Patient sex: M
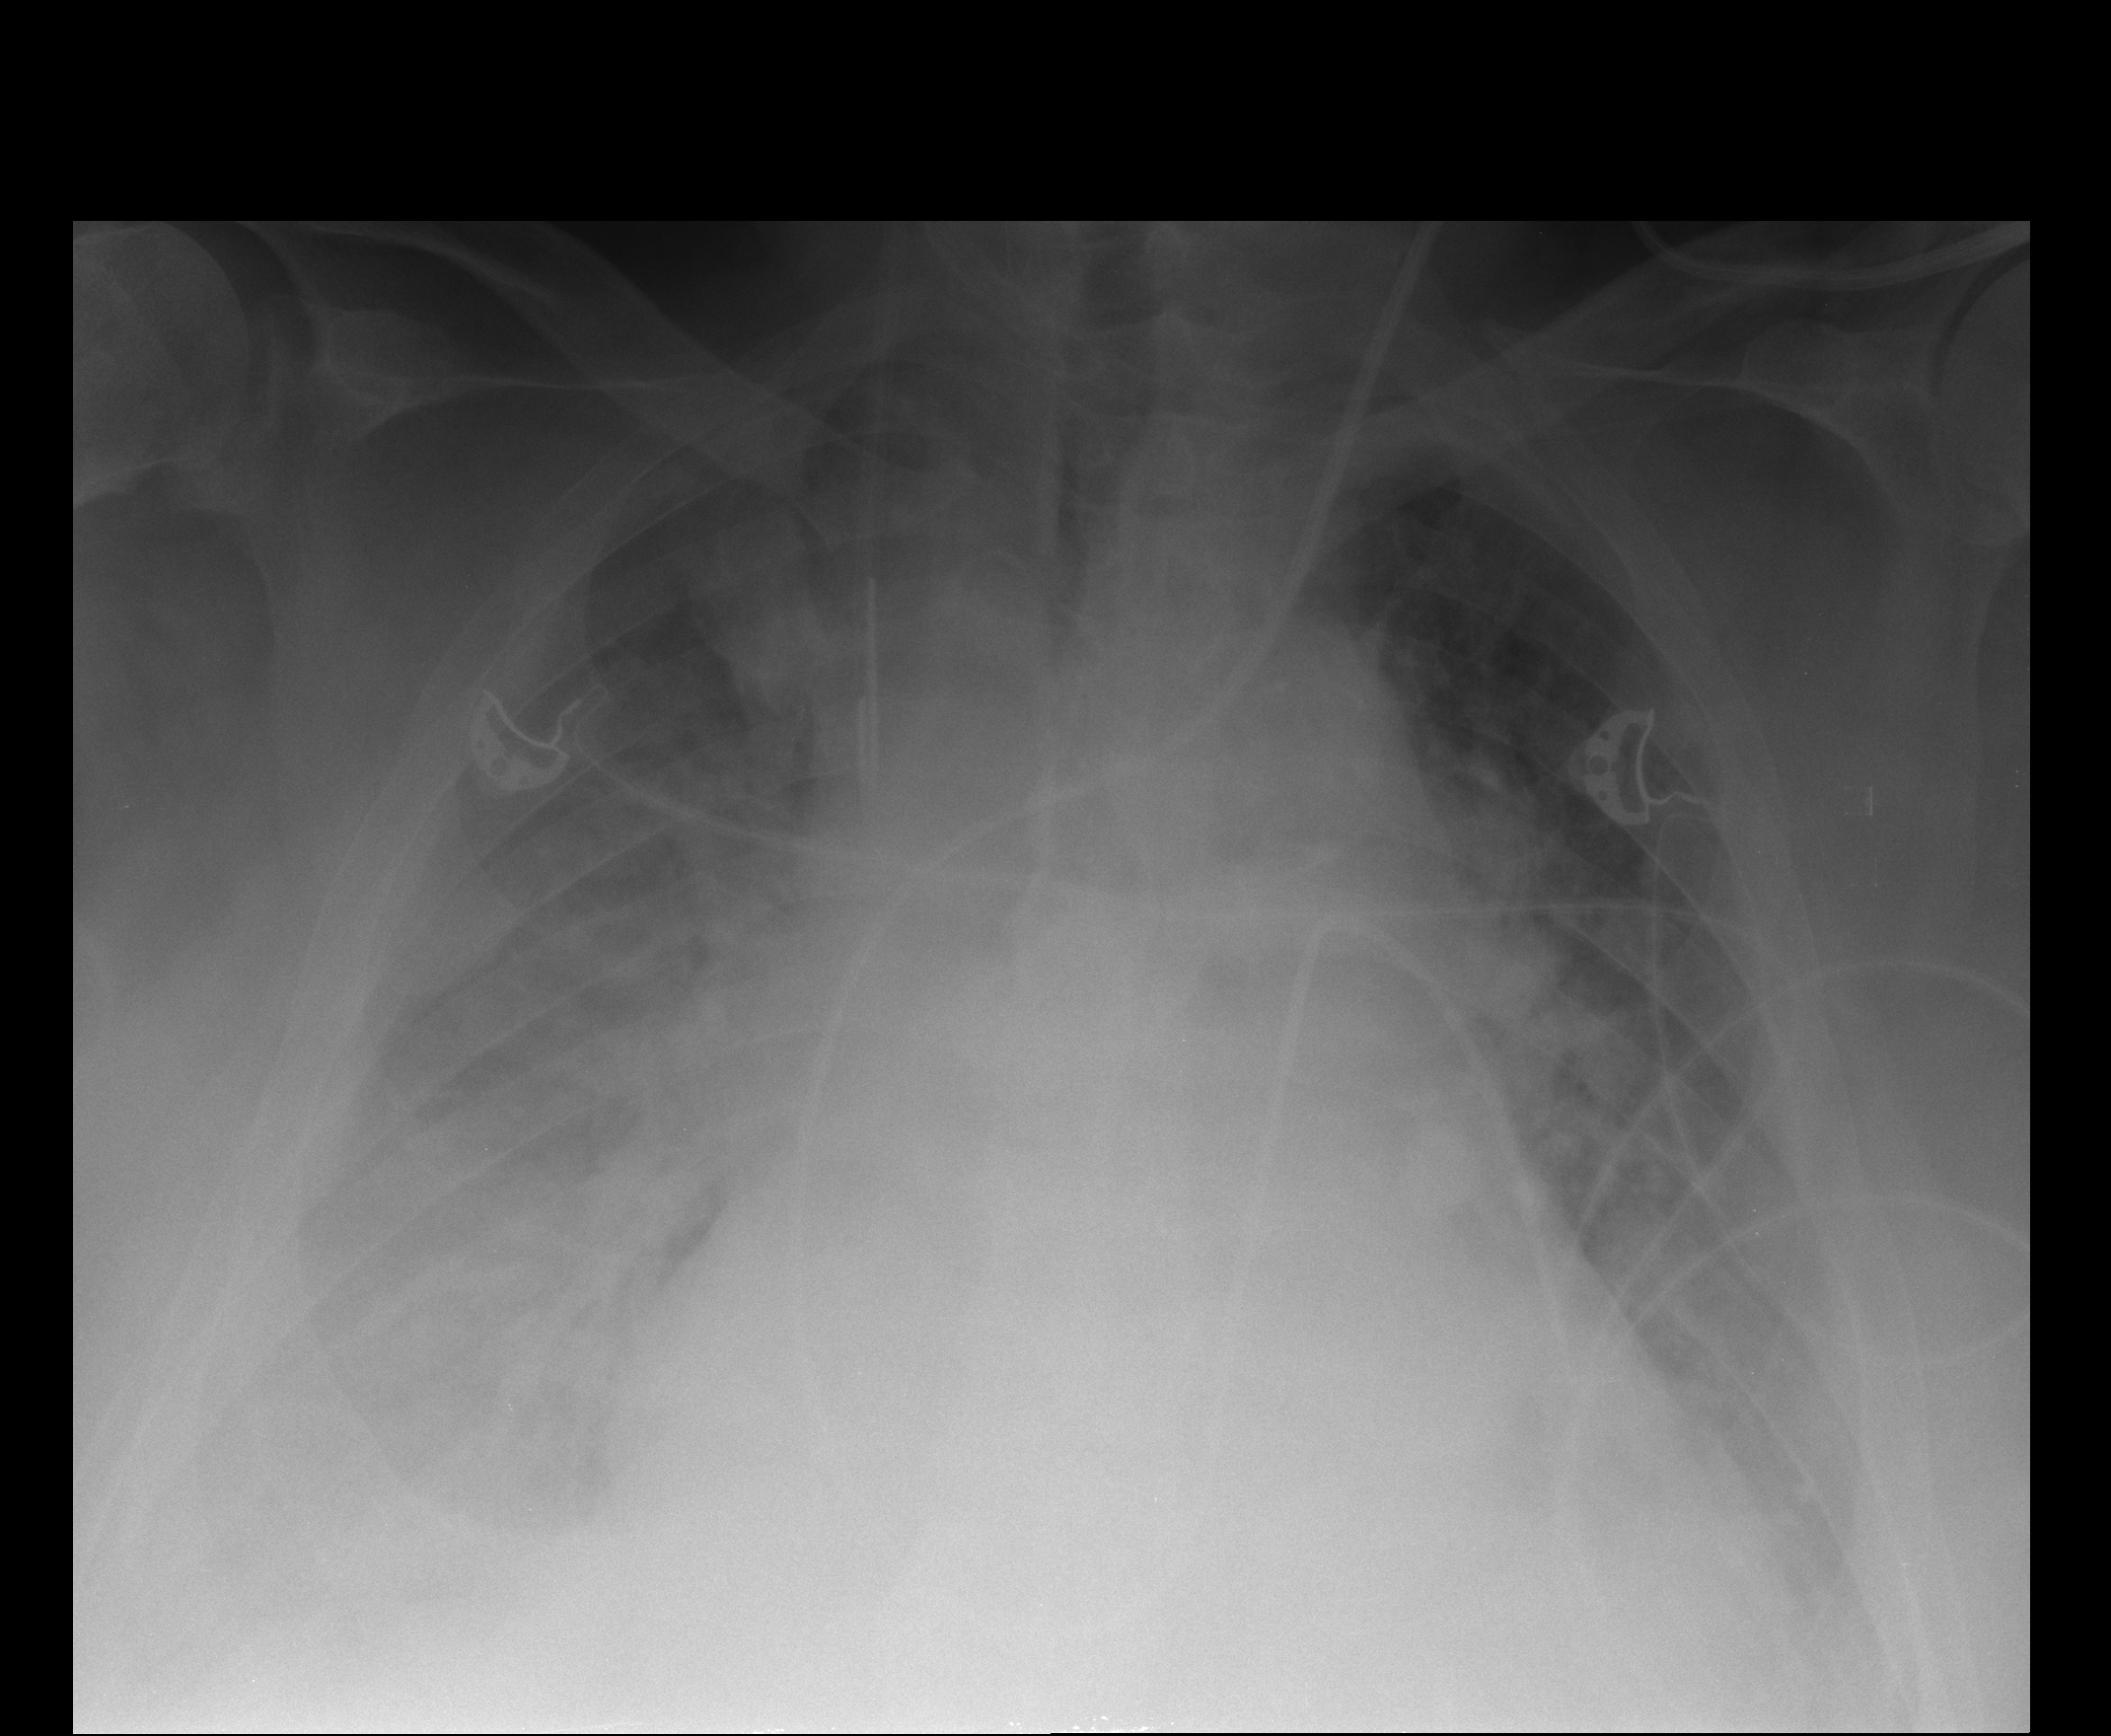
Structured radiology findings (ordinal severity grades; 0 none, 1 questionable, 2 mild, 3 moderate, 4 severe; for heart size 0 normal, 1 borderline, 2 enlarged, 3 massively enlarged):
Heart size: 2
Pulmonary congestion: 4
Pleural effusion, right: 2
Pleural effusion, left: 2
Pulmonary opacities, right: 3
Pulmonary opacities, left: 2
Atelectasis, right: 2
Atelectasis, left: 2